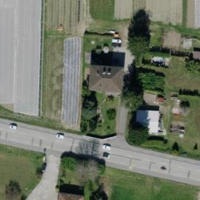
EUNIS habitat code: 52
Species observed at this site:
Streptopelia decaocto
Falco tinnunculus
Turdus philomelos